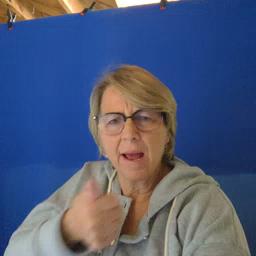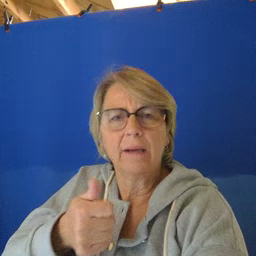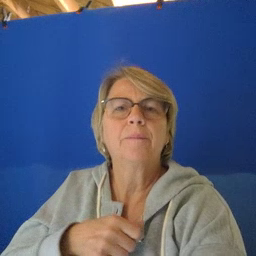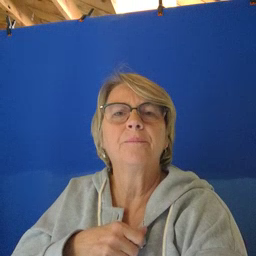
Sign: hide